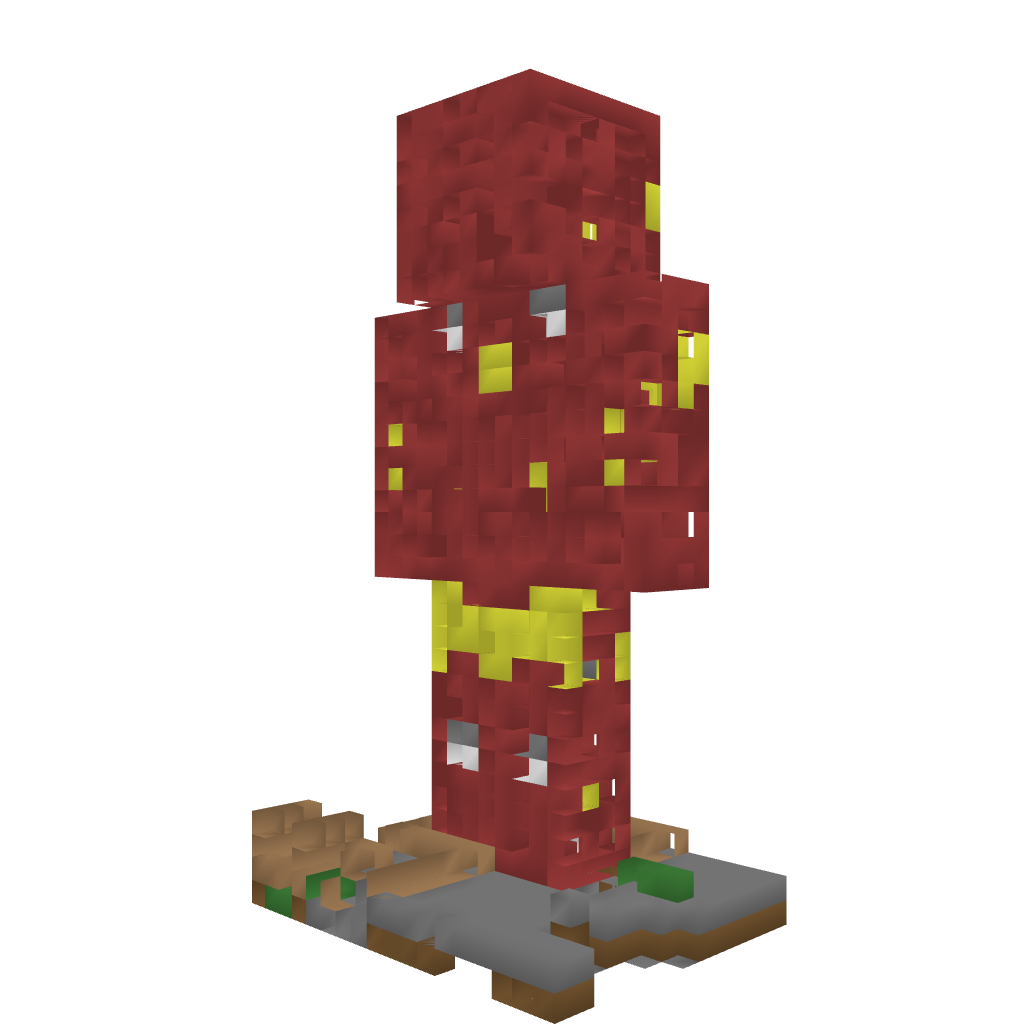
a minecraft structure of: Ironman Statue bad low quality